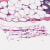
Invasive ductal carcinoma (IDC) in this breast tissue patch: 0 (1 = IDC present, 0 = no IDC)